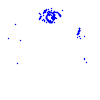
Particle: kaon